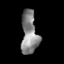
Tissue: skin
Cell type: Epithelial cells
Senescence score: 0.2792
Nuclear area (px): 692
Mean DAPI intensity: 133.527